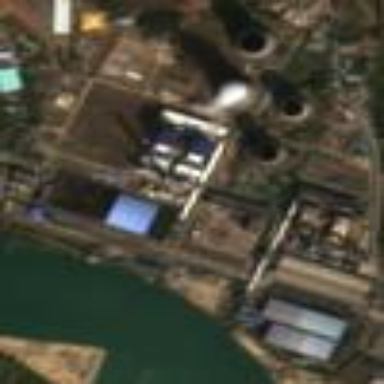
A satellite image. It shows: Industrial area with coal power plant.